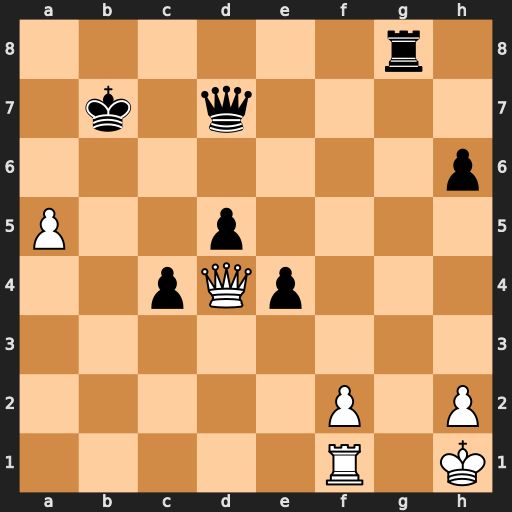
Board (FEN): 6r1/1k1q4/7p/P2p4/2pQp3/8/5P1P/5R1K
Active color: w
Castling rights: -
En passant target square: -
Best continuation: Rb1+ Ka8 Rb6